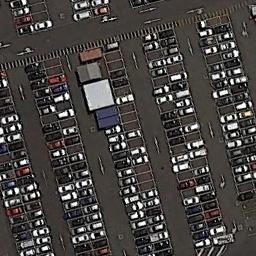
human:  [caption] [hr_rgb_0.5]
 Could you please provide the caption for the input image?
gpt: The parking lot is full of cars .

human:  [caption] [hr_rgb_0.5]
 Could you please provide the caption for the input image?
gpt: There are numerous different colors and styles of cars in the parking lot .

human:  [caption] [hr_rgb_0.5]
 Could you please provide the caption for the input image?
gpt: Seventy percent of the parking spaces in the parking lot are occupied .

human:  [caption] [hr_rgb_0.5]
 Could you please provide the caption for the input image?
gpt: The parking lot has lots of cars arranged neatly in lines and some makeshift houses are also in the parking lot .

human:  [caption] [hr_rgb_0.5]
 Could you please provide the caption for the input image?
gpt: There are many white cars in the parking lot .